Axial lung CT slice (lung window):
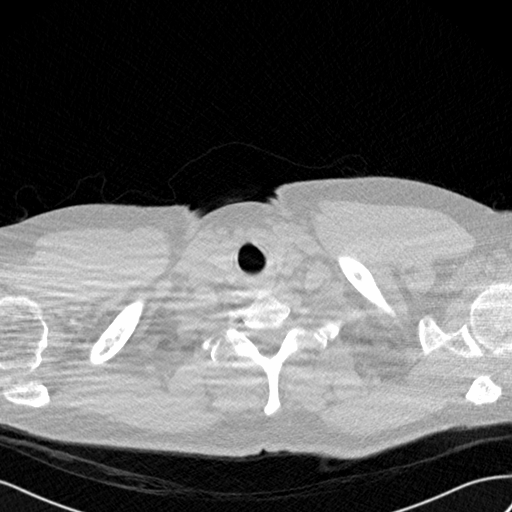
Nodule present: no